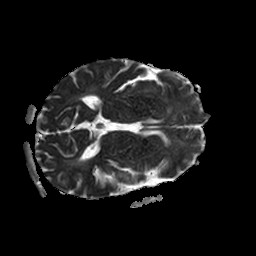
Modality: ADC
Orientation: axial
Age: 68
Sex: male
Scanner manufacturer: philips
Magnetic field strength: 1.5 T
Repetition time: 3.509 s
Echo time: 0.07039 s